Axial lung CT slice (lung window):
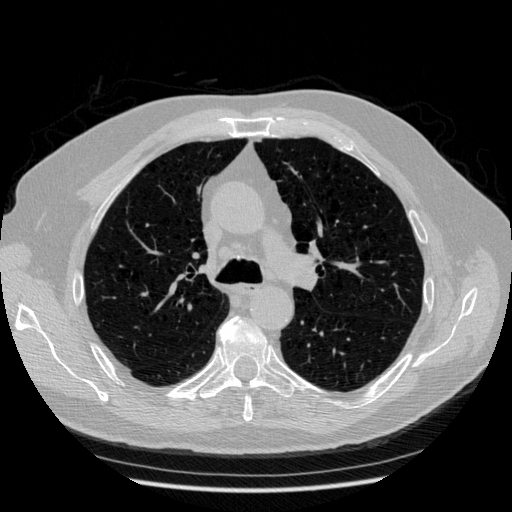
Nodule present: no